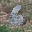
Label: 6